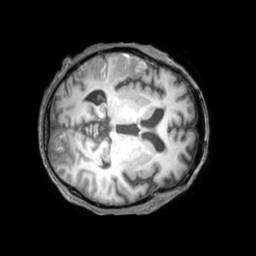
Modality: T1w
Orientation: axial
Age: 63
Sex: male
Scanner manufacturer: philips
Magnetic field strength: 3 T
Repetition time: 0.009785 s
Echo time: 0.004597 s